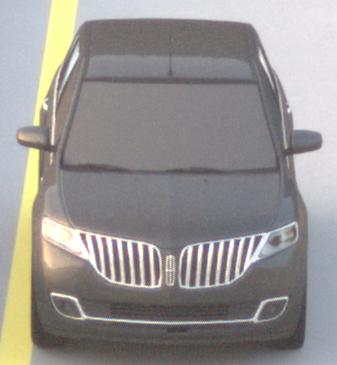
Make: Lincoln
Model: MKX
Detailed model: Gen. 1 CD3
Model produced from: 2010
Model produced until: 2015
Doors: 5
Color: gray
Road condition: dry road
Daytime: sunrise or sunset
Contrast: low contrast